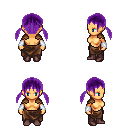
a pixel art fantasy rpg character, female body template, human, tanned skin, leather shoulder armor, robe skirt, purple twin-tailed hairstyle, white cloth bracers, maroon shoes, four views (front, back, left, right), 2x2 character sprite sheet, small pixel art, hard edges, no anti-aliasing